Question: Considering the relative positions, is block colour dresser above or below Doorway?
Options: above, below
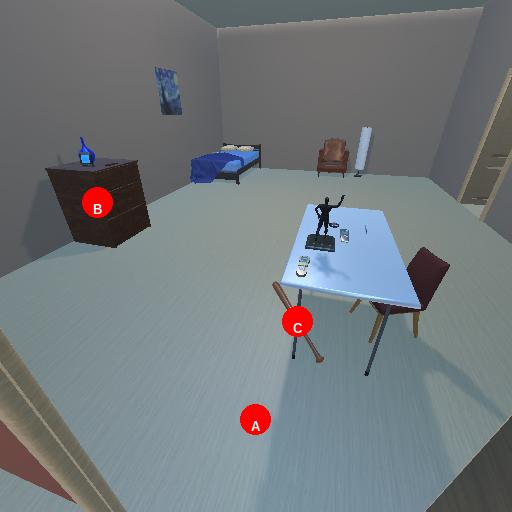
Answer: above